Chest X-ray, AP view. Patient: 41 years old, sex M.
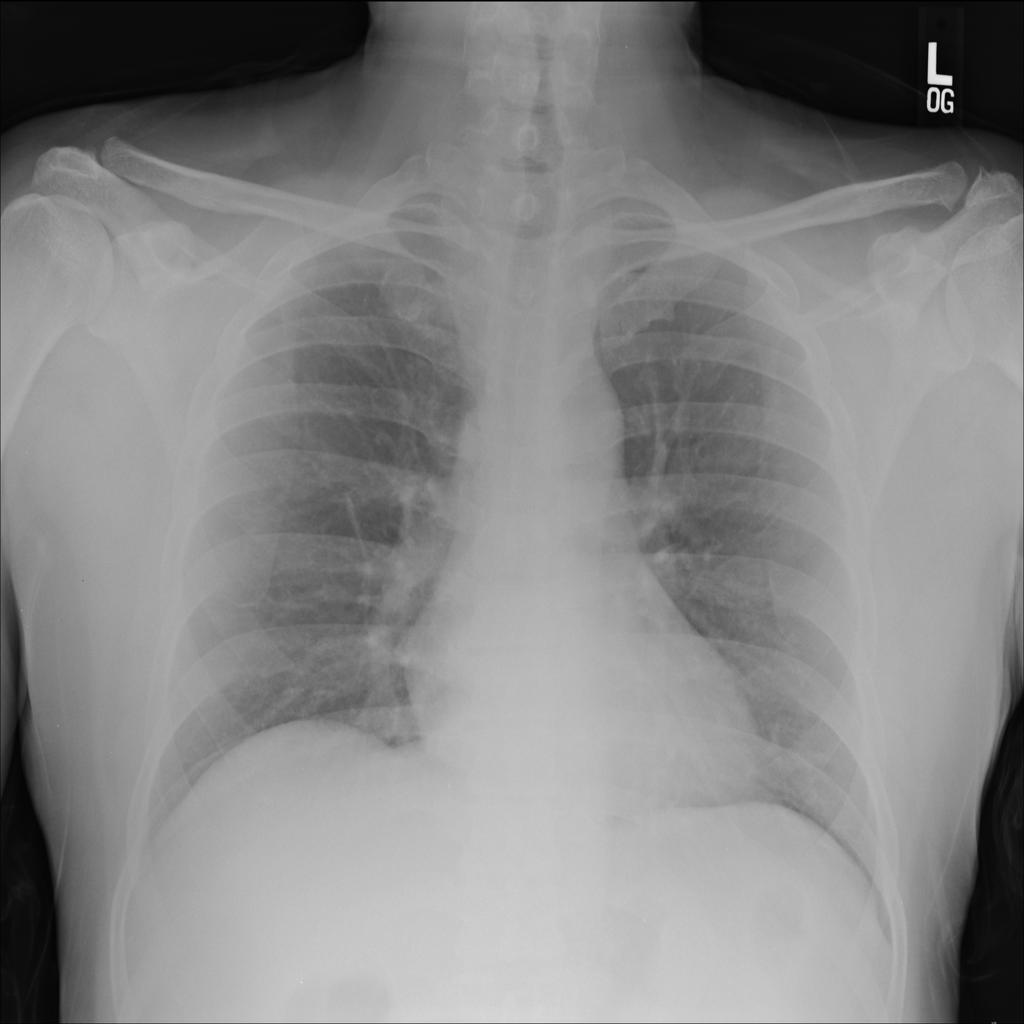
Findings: No Finding